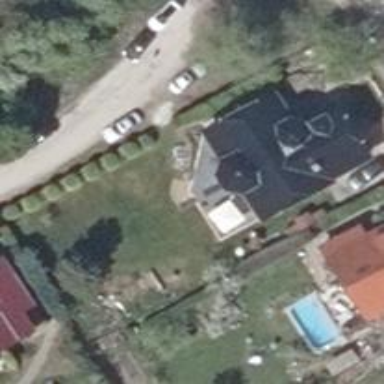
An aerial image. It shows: Detached building.